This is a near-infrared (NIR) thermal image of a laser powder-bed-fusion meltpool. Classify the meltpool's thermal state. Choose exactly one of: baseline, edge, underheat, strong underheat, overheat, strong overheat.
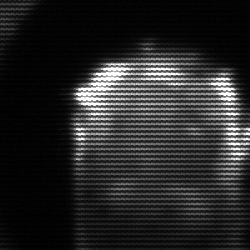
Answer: baseline